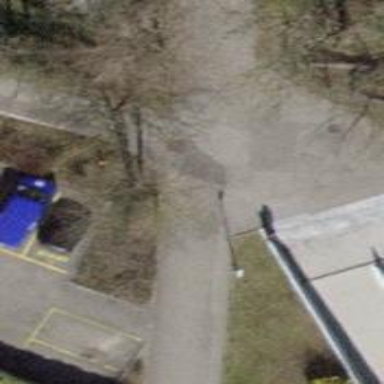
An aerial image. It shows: Paved footway.